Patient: sex M, age 57
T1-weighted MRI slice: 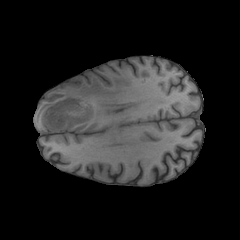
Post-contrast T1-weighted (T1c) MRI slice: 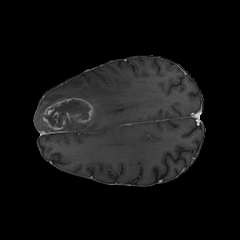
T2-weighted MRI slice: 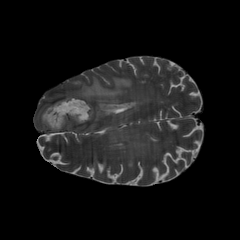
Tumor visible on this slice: yes
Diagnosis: Glioblastoma, IDH-wildtype
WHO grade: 4